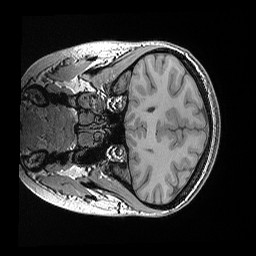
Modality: T1w
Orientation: coronal
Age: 19
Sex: female
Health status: healthy
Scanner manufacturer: siemens
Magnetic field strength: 3 T
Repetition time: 0.02 s
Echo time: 0.00492 s